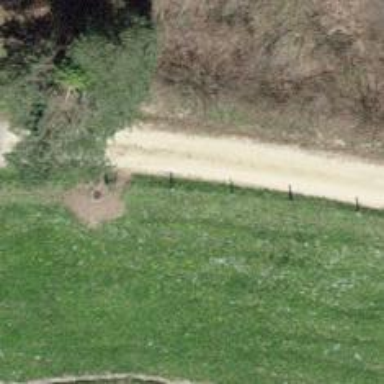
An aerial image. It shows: Track with grade 2 gravel surface.